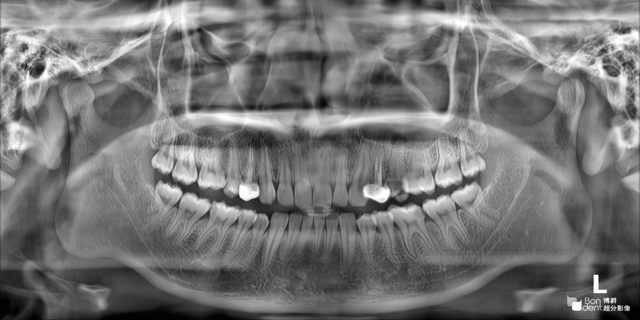
adult